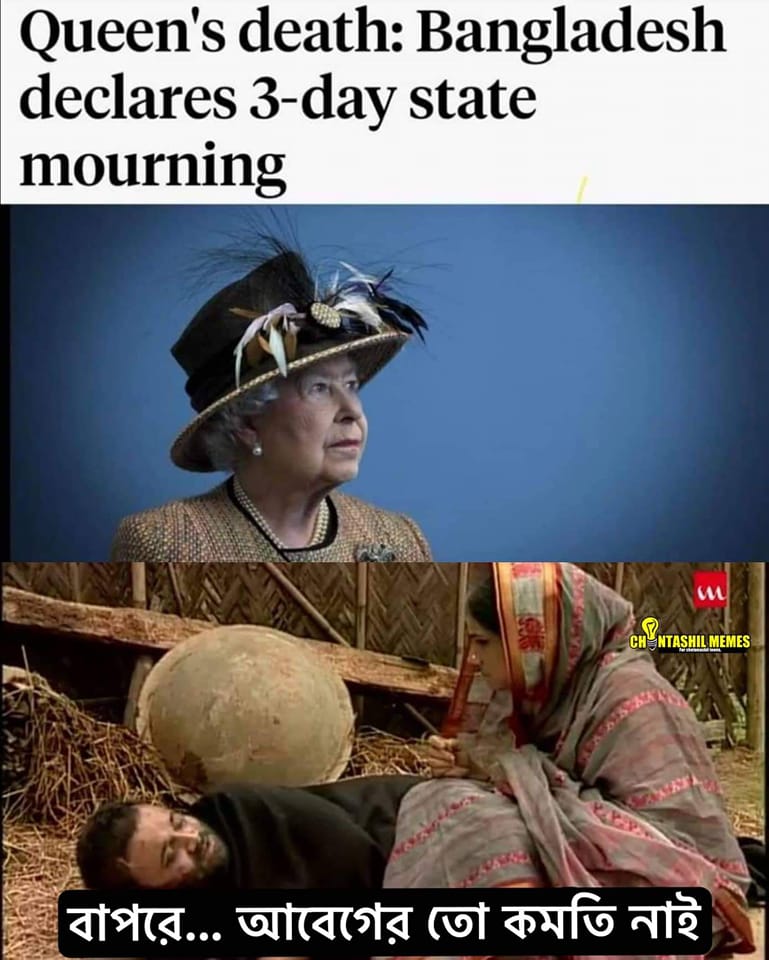
Caption: Queen's death: Bangladesh declares 3-day state mourning    বাপরে ... আবেগের তো কমতি নাই
Label: non-hate